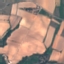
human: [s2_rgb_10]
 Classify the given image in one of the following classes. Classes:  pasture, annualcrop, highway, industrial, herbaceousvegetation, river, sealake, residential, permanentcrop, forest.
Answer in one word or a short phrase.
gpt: PermanentCrop